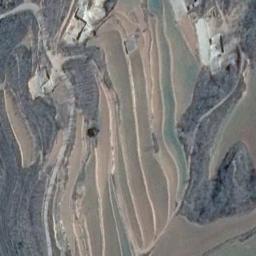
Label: terrace